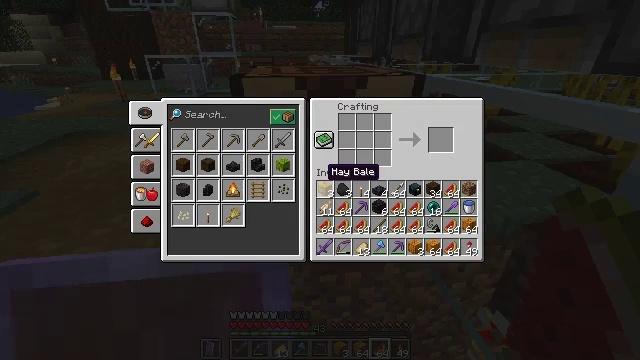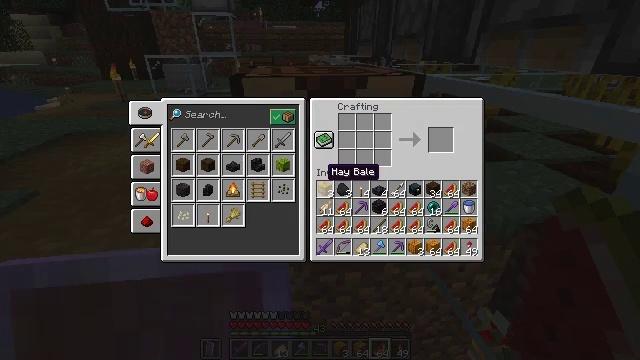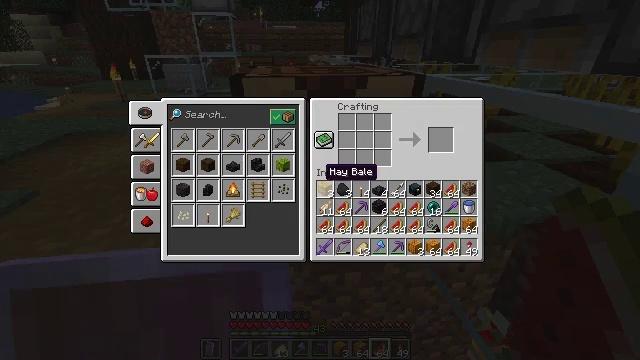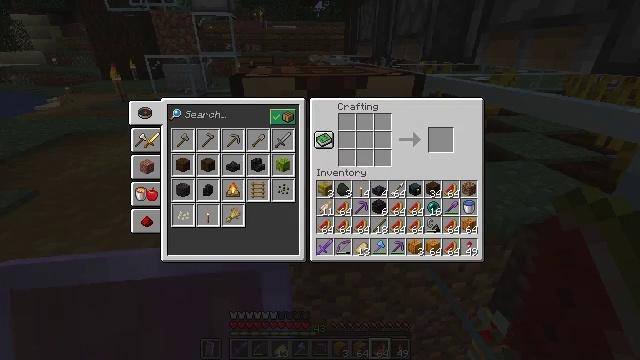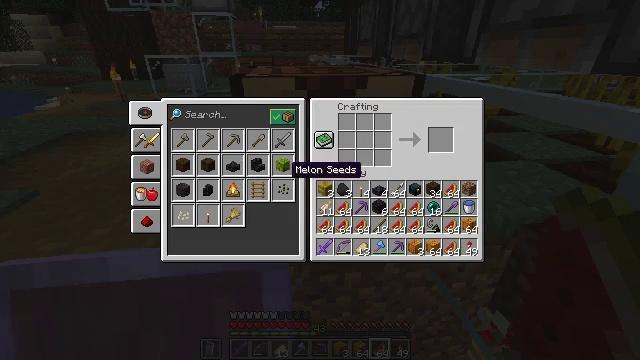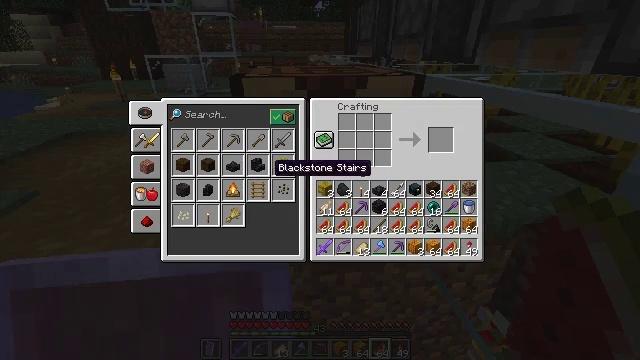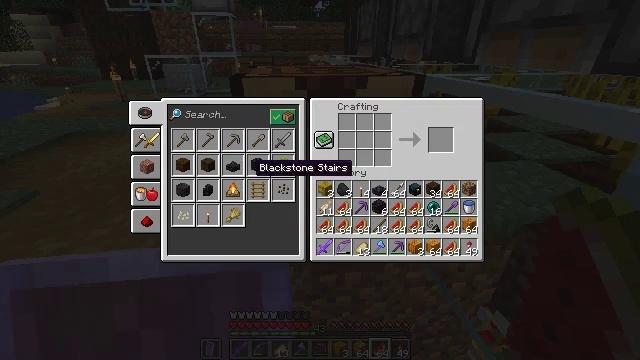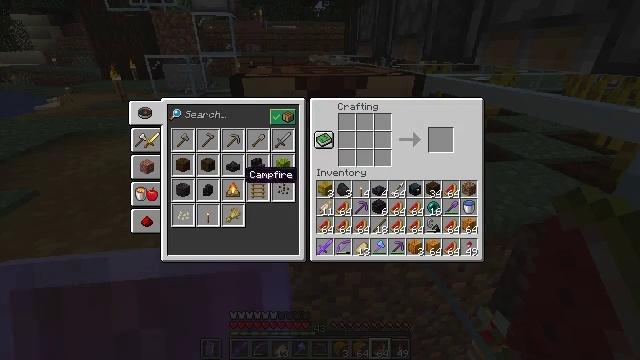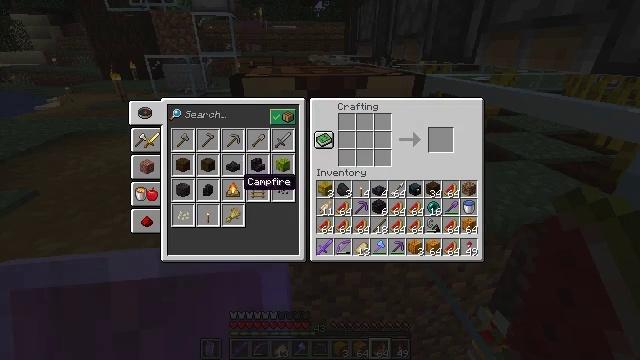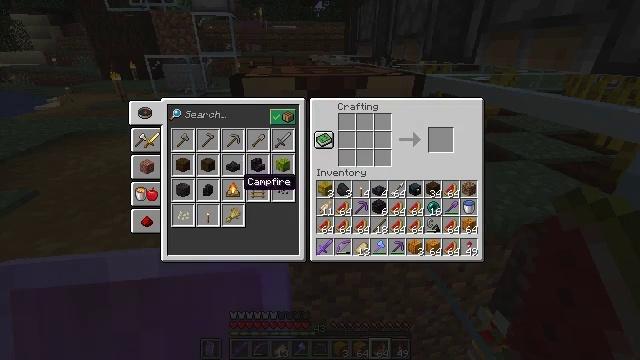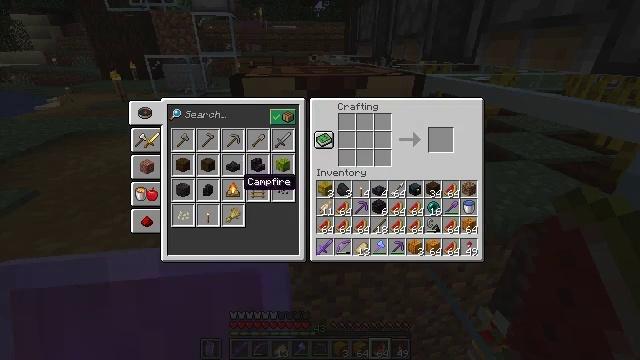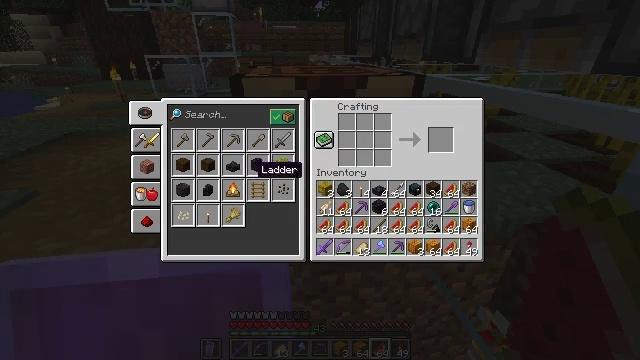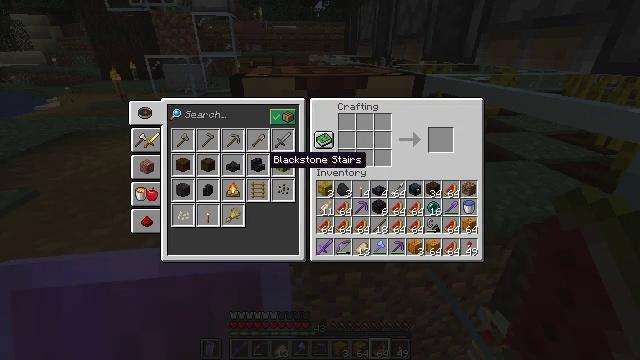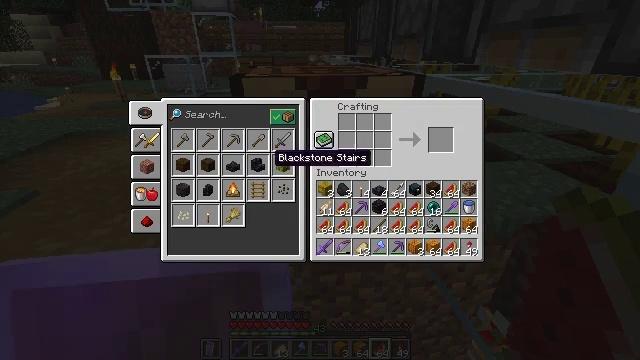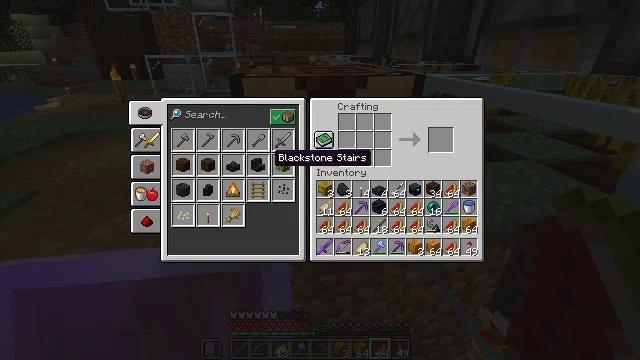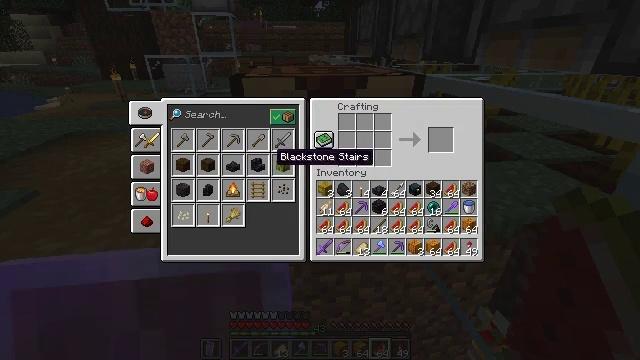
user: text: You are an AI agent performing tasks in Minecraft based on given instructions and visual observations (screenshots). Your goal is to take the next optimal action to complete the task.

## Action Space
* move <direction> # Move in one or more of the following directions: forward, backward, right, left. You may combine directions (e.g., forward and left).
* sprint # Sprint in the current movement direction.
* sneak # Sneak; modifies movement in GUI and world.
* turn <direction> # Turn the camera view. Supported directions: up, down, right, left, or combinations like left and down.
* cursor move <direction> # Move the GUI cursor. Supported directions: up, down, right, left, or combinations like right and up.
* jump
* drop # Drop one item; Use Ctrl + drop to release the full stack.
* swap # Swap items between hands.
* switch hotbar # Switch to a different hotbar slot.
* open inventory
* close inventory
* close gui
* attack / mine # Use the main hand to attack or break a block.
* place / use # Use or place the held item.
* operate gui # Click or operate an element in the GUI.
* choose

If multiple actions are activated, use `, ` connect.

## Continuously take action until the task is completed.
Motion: motion action
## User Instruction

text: Put together melon slices to craft a melon.
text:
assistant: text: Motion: no_op
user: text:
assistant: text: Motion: no_op
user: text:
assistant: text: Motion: turn left
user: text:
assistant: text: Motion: turn left
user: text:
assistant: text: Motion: sneak, turn left
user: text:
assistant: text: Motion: sneak, turn left
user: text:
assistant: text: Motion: sneak, turn left and down
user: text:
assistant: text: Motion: sneak
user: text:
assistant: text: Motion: sneak
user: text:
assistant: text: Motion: sneak
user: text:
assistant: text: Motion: sneak, turn right and up
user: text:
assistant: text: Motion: sneak, turn right and up
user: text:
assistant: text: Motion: sneak
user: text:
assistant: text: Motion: sneak
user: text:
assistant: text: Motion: sneak
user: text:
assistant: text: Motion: sneak
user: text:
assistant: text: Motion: sneak
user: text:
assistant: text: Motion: sneak
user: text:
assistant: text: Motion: sneak
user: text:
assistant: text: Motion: sneak, attack / mine
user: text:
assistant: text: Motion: sneak, attack / mine
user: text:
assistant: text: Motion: sneak, attack / mine
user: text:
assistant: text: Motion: sneak, attack / mine
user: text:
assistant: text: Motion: sneak, attack / mine
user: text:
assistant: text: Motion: sneak, attack / mine
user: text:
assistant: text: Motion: sneak, attack / mine
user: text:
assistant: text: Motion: sneak, turn right
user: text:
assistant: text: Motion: sneak, turn right
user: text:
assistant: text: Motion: sneak, turn right
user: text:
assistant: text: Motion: sneak